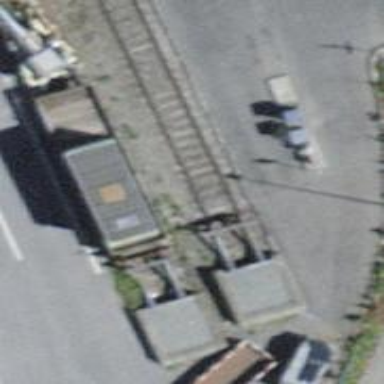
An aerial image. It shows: Railway buffer stop.